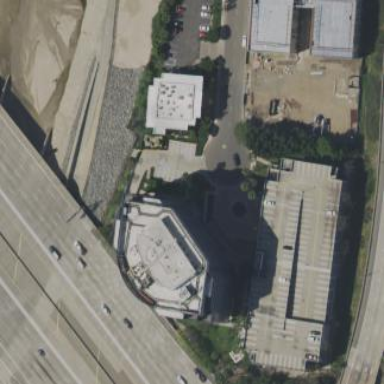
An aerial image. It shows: Commercial building.